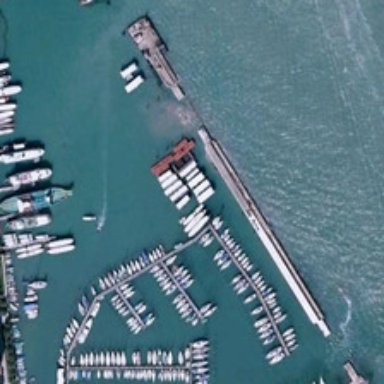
Many boats are in a large port near several buildings .